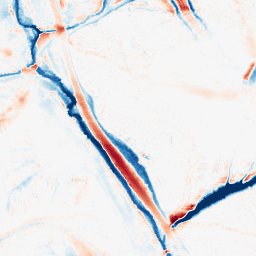
Category: morphological
Decomposition family: morphological_ellipse
Decomposition parameters: operation: average
width: 20
height: 30
Upsampling method: bicubic_3x
Upsampling parameters: scale: 3
Upsampling scale: 3